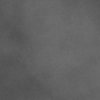
Atmospheric dust classification: dusty